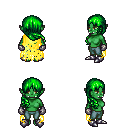
a pixel art fantasy rpg character, female body template, orc, green skin, yellow tattered cape, teal pants, green right-swept hairstyle, metal gloves, metal boots, four views (front, back, left, right), 2x2 character sprite sheet, small pixel art, hard edges, no anti-aliasing